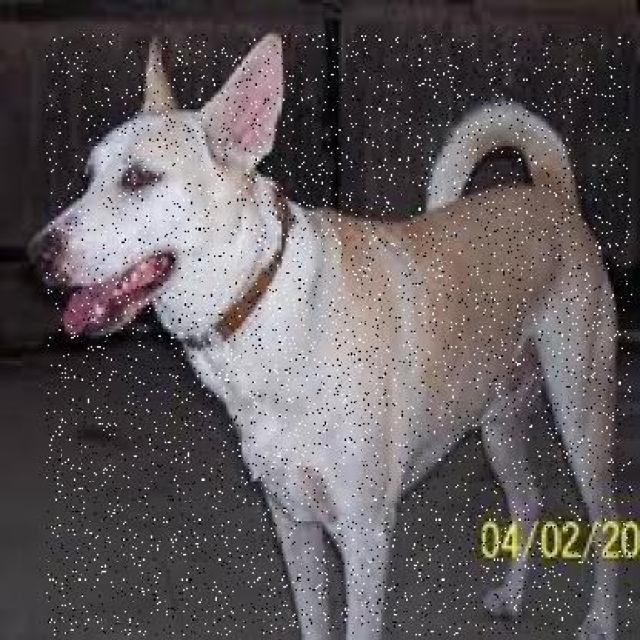
Healthy canine skin — no visible lesions, inflammation, or abnormalities. The skin and coat appear normal.